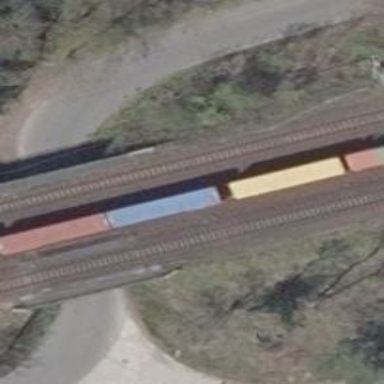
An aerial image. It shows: Railway bridge with electrified contact lines.